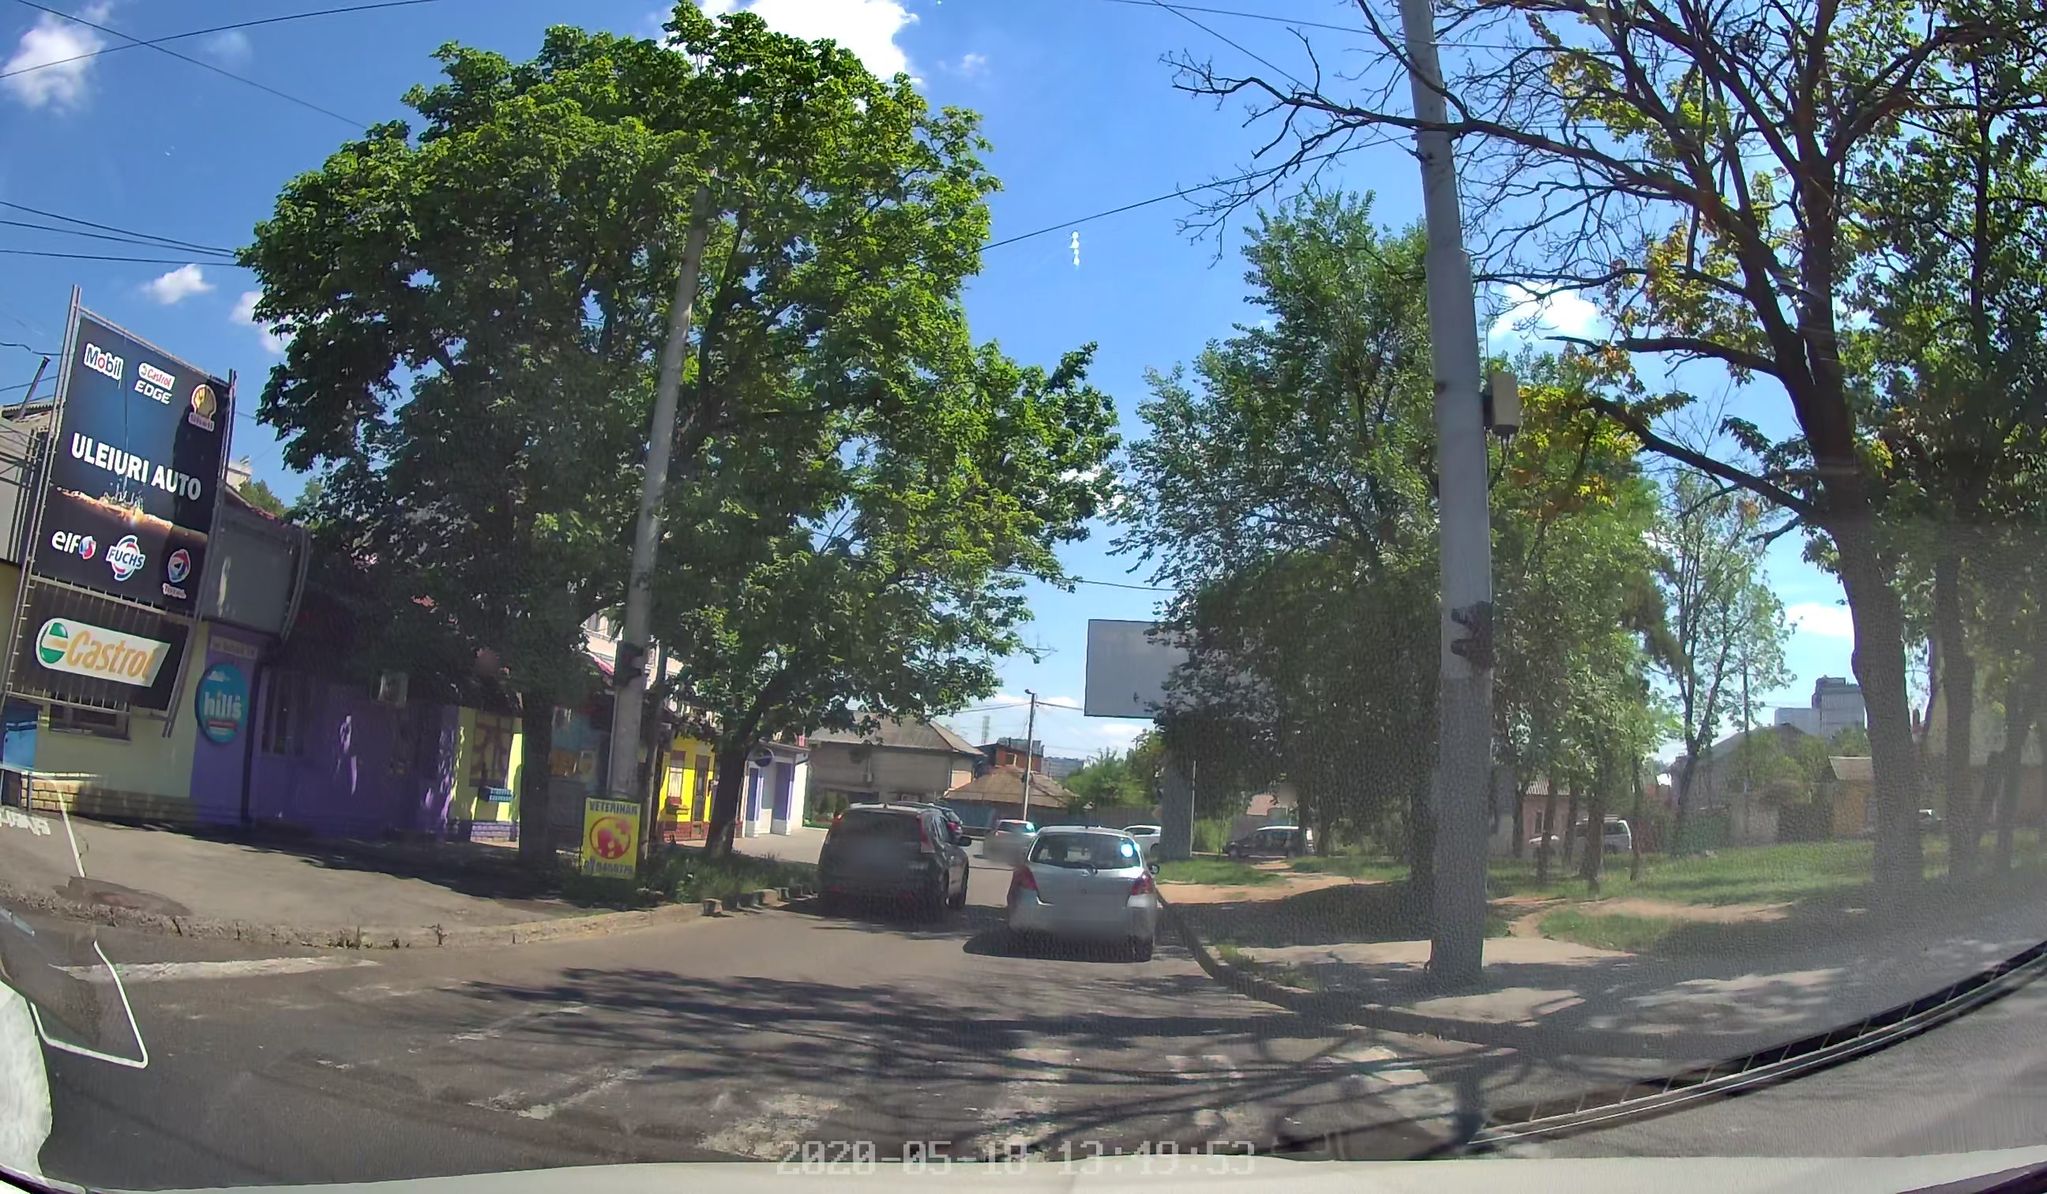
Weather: clear
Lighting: day
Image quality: good
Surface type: driving surface
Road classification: secondary
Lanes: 2
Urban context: urban centre
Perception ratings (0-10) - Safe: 2.16, Lively: 9.42, Beautiful: 7.66, Boring: 1.77, Depressing: 4.14, Wealthy: 2.51